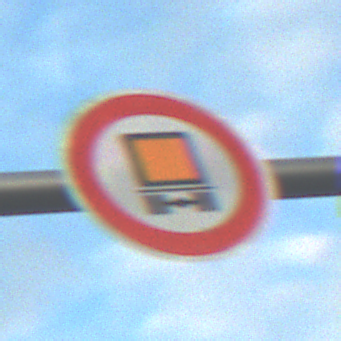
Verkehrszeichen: VerbotKennzeichnungspflichtigeKraftfahrzeugeGefaehrlicheGueter
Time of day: SunriseSunset
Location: Outdoor (RoadRail)
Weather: PartlyCloudy
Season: NotSpecified
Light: Natural